Field crop: maize
Growth stage: 2
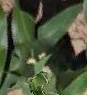
Species: maize